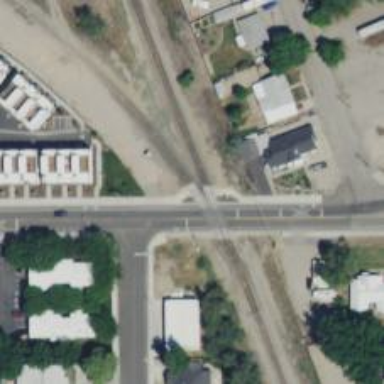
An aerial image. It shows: Railway crossing.